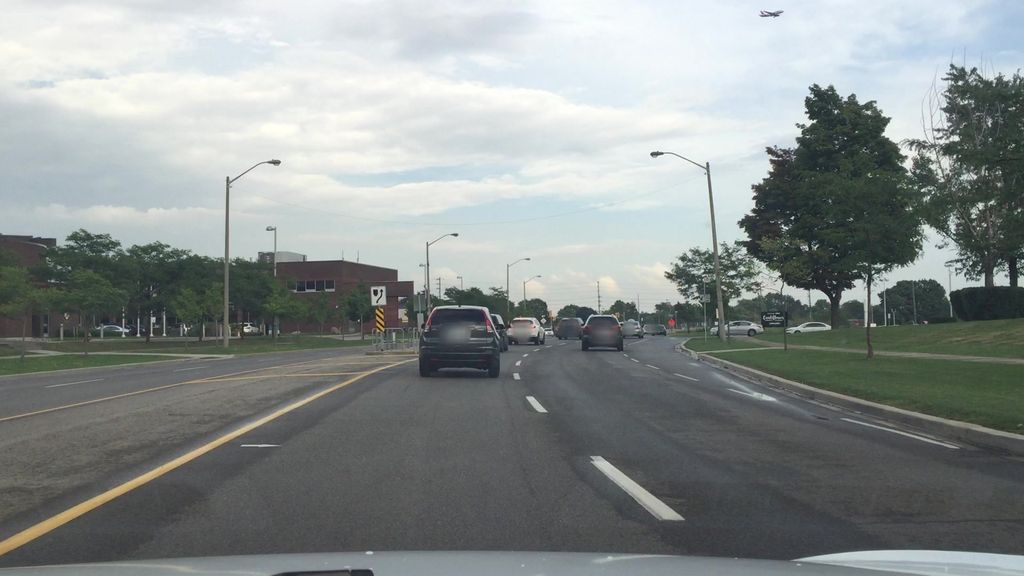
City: toronto